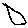
Label: triangle